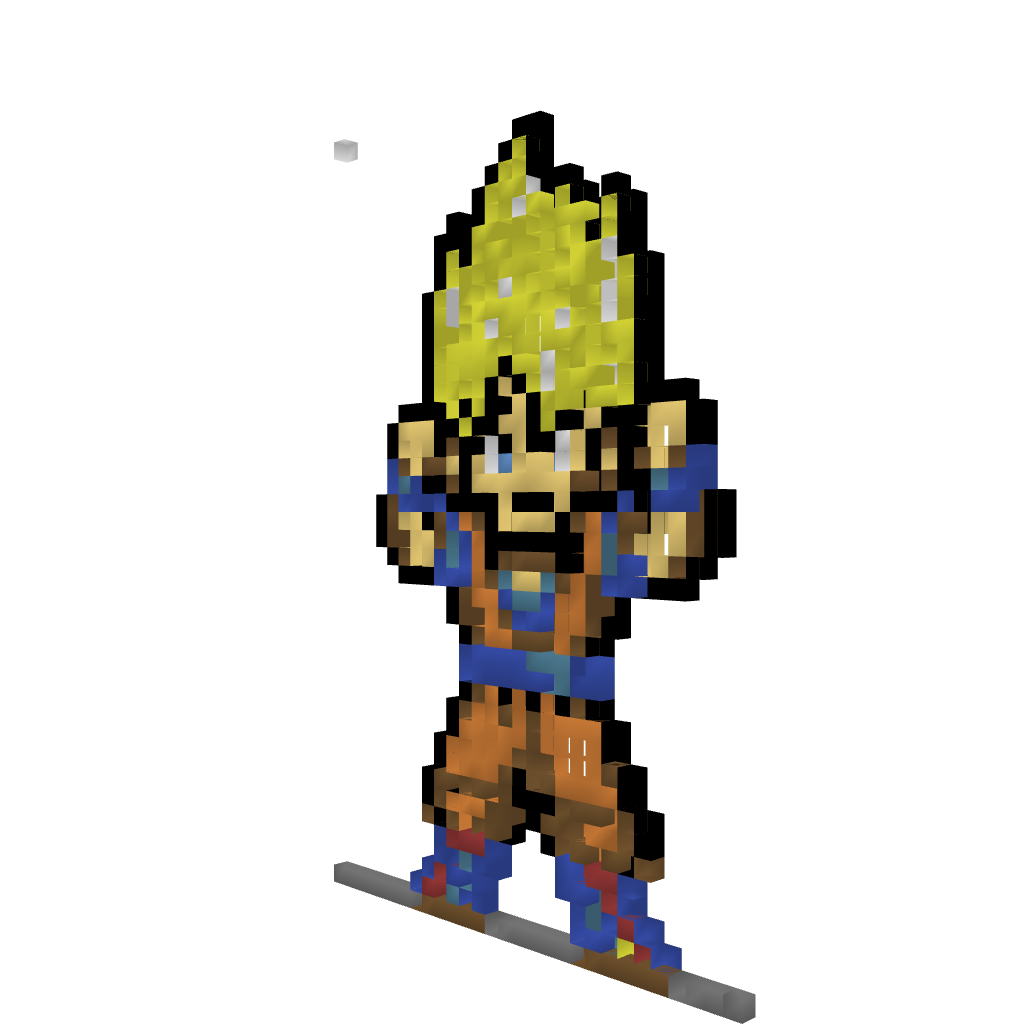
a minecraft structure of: Goku SS high quality